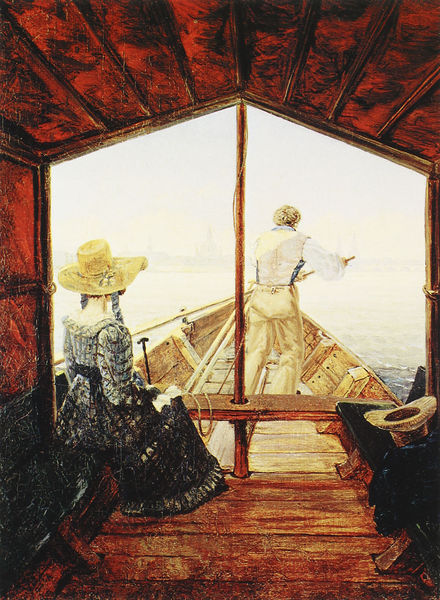
Titel: Kahnfahrt auf der Elbe bei Dresden
Künstler: Carl Gustav Carus
Institution: Köln, Galerie Abels
Schlagwörter: mann, meer, schatten, wasser, gelb, grün, see, sitzen, braun, frau, holz, hut, hüte, kleid, licht, rücken, weiss, rot, rock, boot, ruder, stock, schiff, man, venedig, bank, strohhut, zopf, ruderer, bretter, flösser, überfahrt, hausboot, dschunke, e, sailor